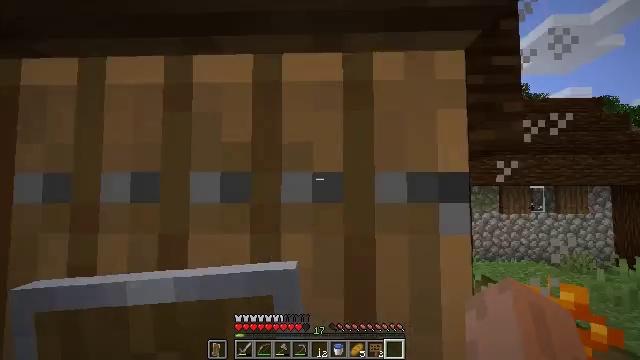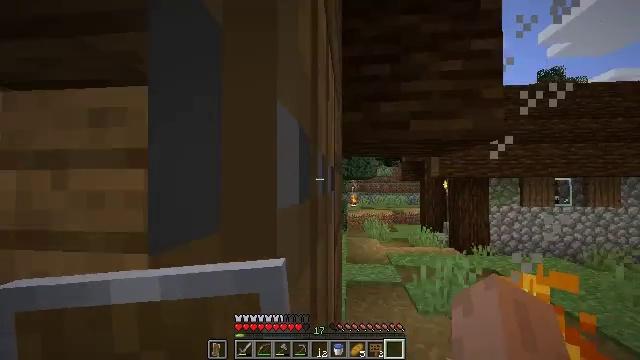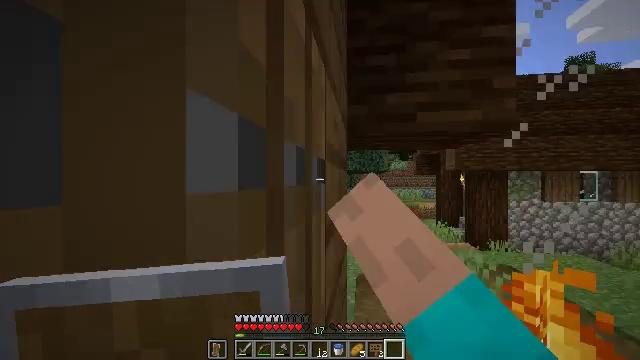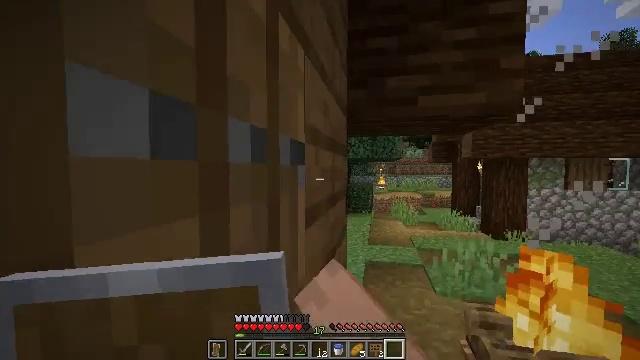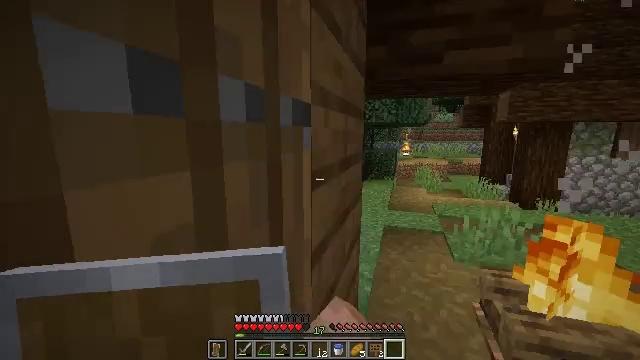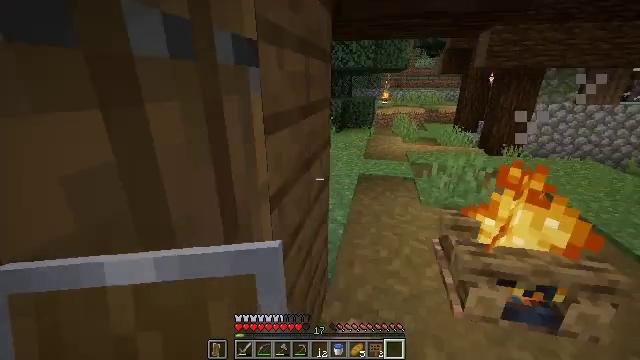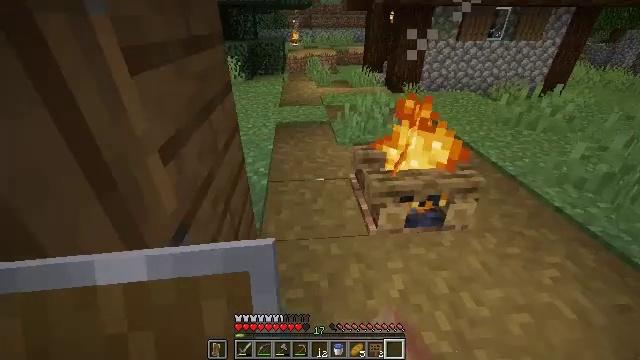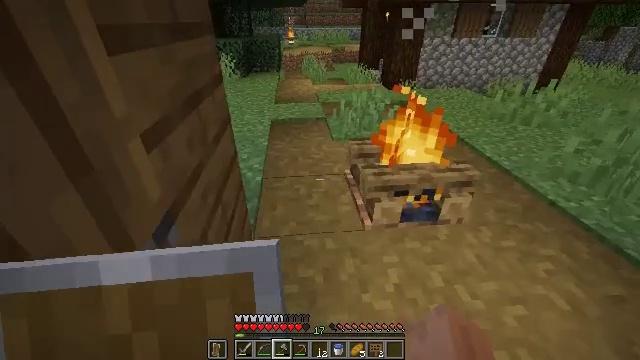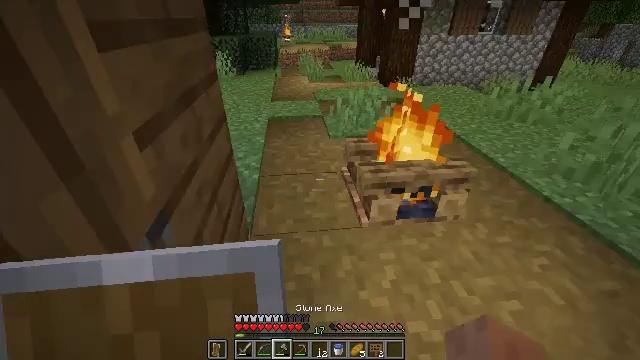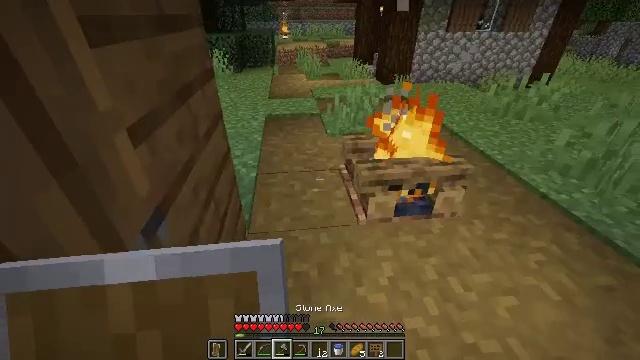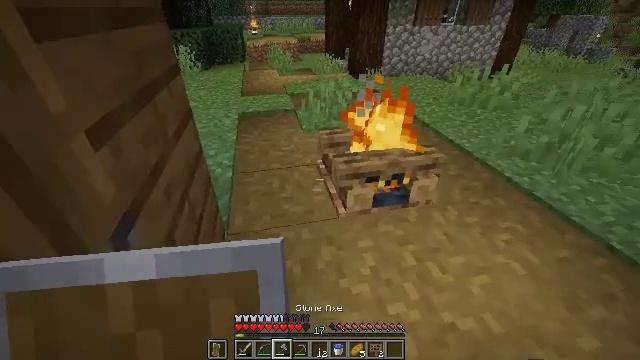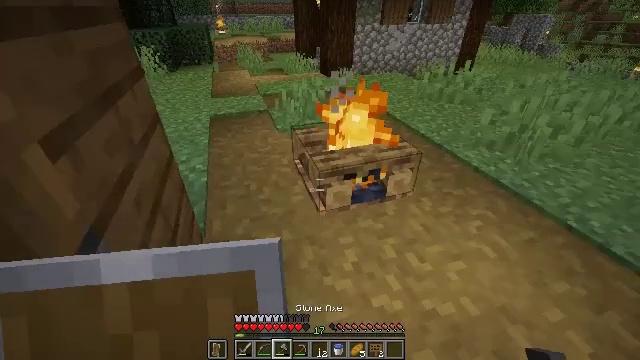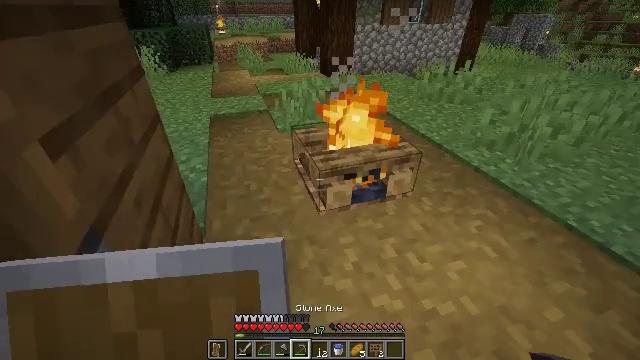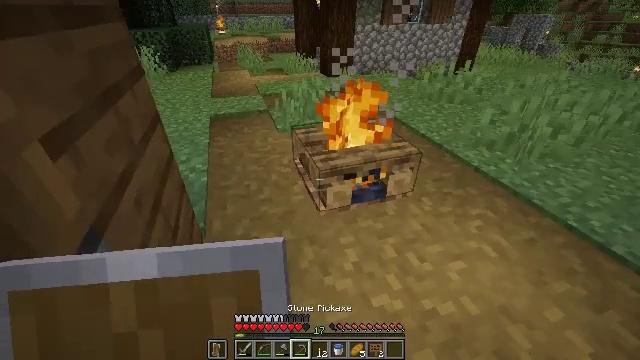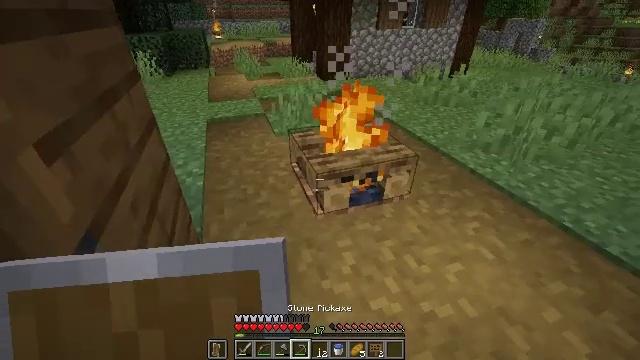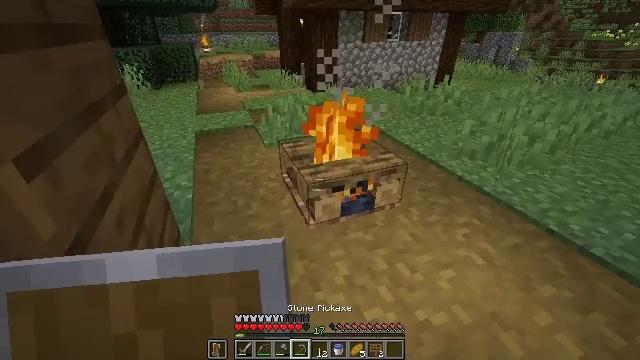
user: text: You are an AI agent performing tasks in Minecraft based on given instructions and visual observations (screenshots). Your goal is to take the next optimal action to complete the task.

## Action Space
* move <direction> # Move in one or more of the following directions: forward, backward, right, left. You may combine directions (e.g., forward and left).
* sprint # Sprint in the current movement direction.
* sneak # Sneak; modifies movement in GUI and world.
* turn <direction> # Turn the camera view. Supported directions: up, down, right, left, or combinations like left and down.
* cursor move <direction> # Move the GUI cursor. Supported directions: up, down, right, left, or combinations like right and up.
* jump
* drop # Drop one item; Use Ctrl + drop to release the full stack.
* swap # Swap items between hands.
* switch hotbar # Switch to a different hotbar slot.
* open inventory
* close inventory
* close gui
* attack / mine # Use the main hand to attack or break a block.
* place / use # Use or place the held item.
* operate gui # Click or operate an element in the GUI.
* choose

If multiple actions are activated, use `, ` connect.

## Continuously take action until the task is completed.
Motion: motion action
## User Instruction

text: Gather up the campfire.
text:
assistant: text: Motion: move back and move right, turn left and down, use / place
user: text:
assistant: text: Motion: move back, turn left and down, use / place
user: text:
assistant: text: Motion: move back, turn left and down
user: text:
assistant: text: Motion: move back, turn left and down
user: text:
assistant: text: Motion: move back, turn right and down
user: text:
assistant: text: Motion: turn right and down
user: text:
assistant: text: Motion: switch to hotbar 3
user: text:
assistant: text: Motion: switch to hotbar 3
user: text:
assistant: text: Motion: no_op
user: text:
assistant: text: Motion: turn right
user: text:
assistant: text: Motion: turn right
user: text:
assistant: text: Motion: switch to hotbar 4
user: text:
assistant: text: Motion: switch to hotbar 4
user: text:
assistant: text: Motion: no_op
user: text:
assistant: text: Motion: turn right and up
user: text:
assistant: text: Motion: attack / mine
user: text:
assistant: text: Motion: turn right and up, attack / mine
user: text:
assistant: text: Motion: turn right and up, attack / mine
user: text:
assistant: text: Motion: attack / mine
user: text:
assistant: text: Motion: attack / mine
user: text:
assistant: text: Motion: attack / mine
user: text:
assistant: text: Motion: attack / mine
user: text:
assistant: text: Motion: attack / mine
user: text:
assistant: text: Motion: attack / mine
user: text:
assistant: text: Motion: attack / mine
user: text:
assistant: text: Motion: attack / mine
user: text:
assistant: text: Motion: attack / mine
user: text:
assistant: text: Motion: attack / mine
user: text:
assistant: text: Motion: attack / mine
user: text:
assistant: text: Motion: attack / mine